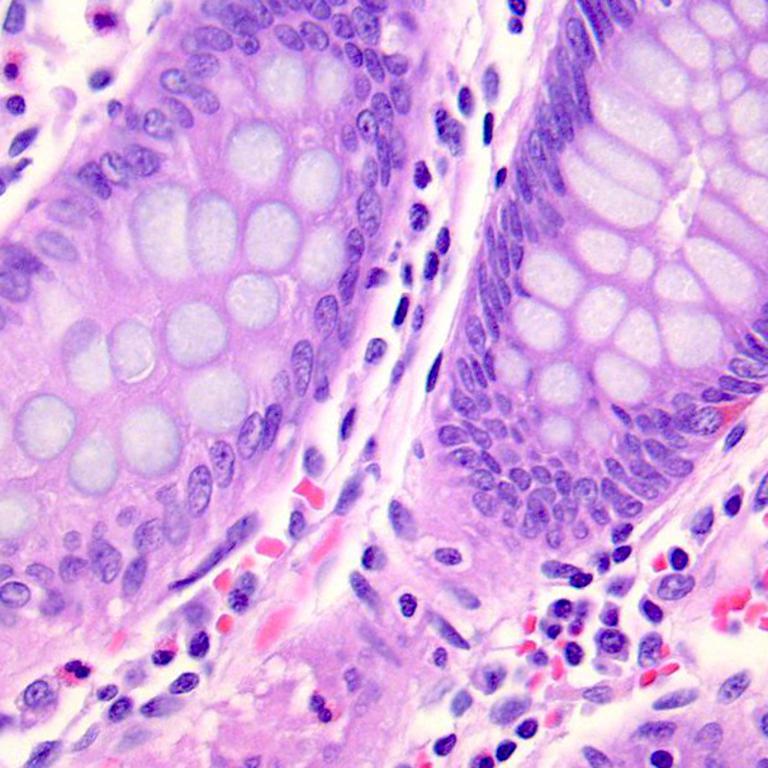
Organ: colon
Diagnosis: benign